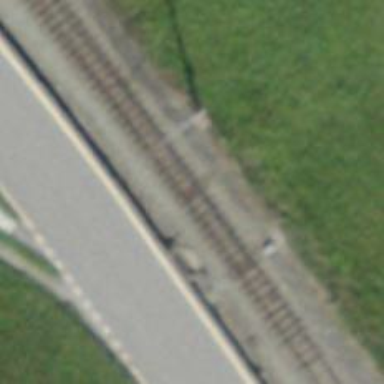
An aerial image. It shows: Railway switch.